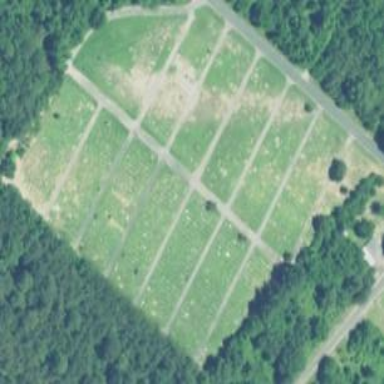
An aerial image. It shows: Cemetery.